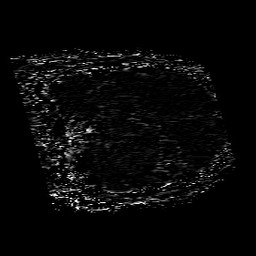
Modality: SWI
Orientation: coronal
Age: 61
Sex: male
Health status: ill
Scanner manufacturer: philips
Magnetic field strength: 3 T
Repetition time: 0.031 s